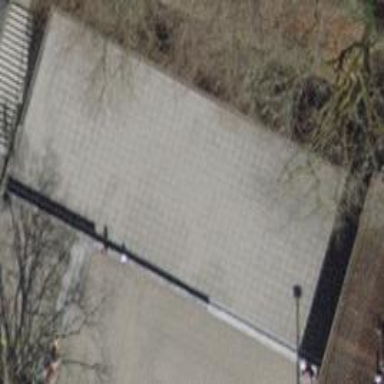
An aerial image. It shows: School building with flat roof.